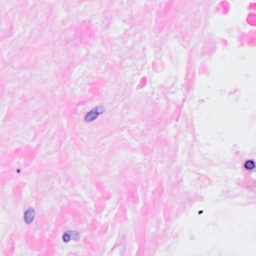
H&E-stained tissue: Breast